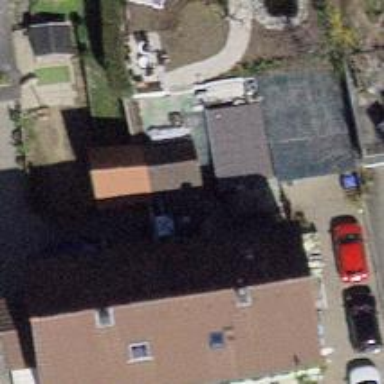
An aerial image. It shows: Group of garages.